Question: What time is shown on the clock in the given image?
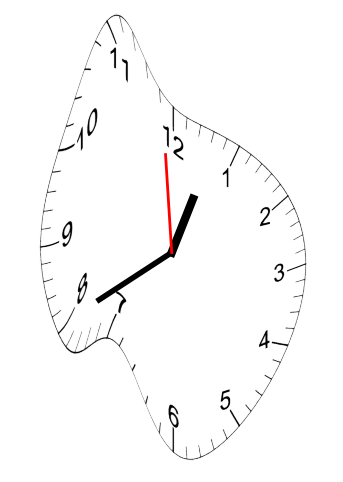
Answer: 12:39:59